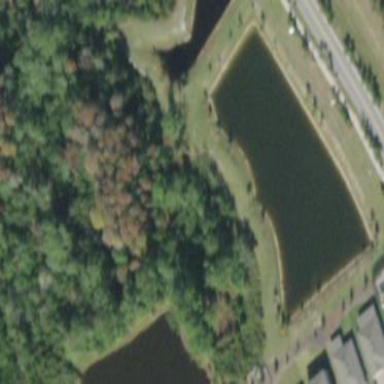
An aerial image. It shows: Pond surrounded by natural water.